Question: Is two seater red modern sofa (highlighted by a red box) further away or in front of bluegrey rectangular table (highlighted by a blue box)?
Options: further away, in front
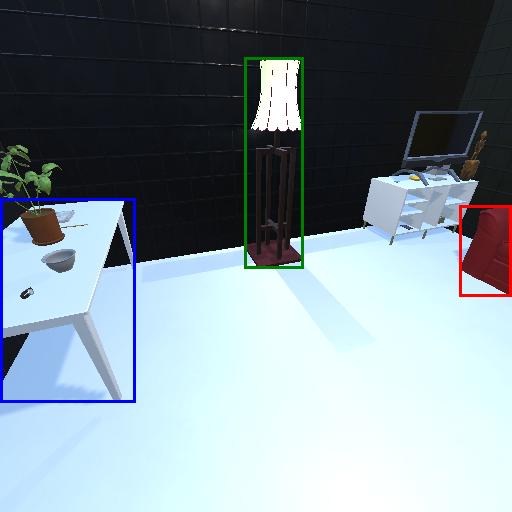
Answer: further away